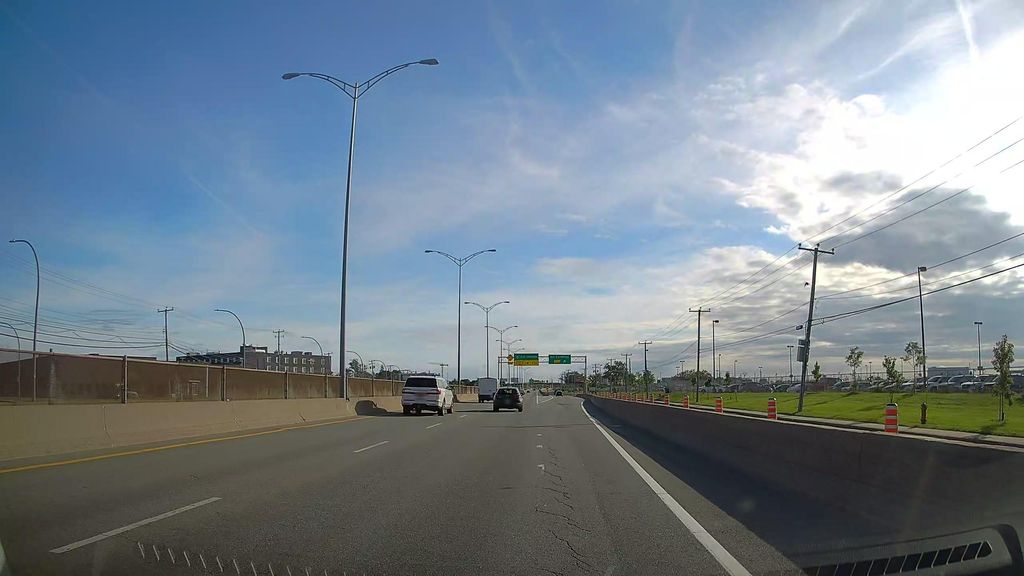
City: montreal